You are looking at the wavelet scalogram of a bearing's acceleration signal. Classify the bearing condition as one of: normal, inner_race, outer_race, ball.
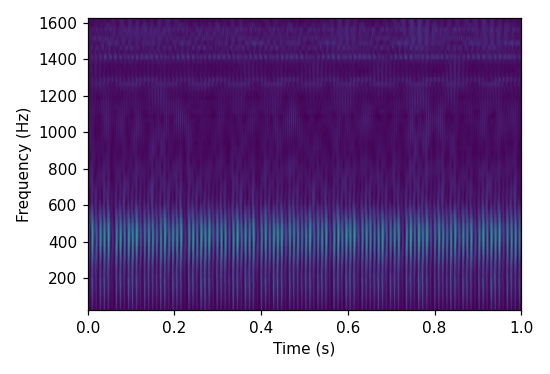
Answer: outer_race